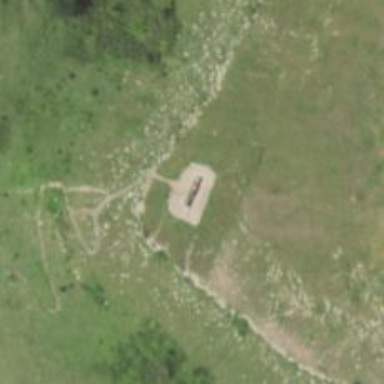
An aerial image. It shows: Historic monument.